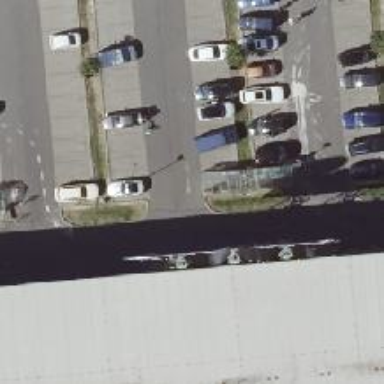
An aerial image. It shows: Asphalt parking aisle road.